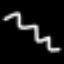
Label: squiggle